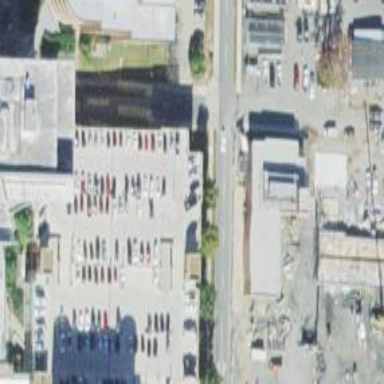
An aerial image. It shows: Multi-storey parking building.